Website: crate-barrel
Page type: delivery-shipping
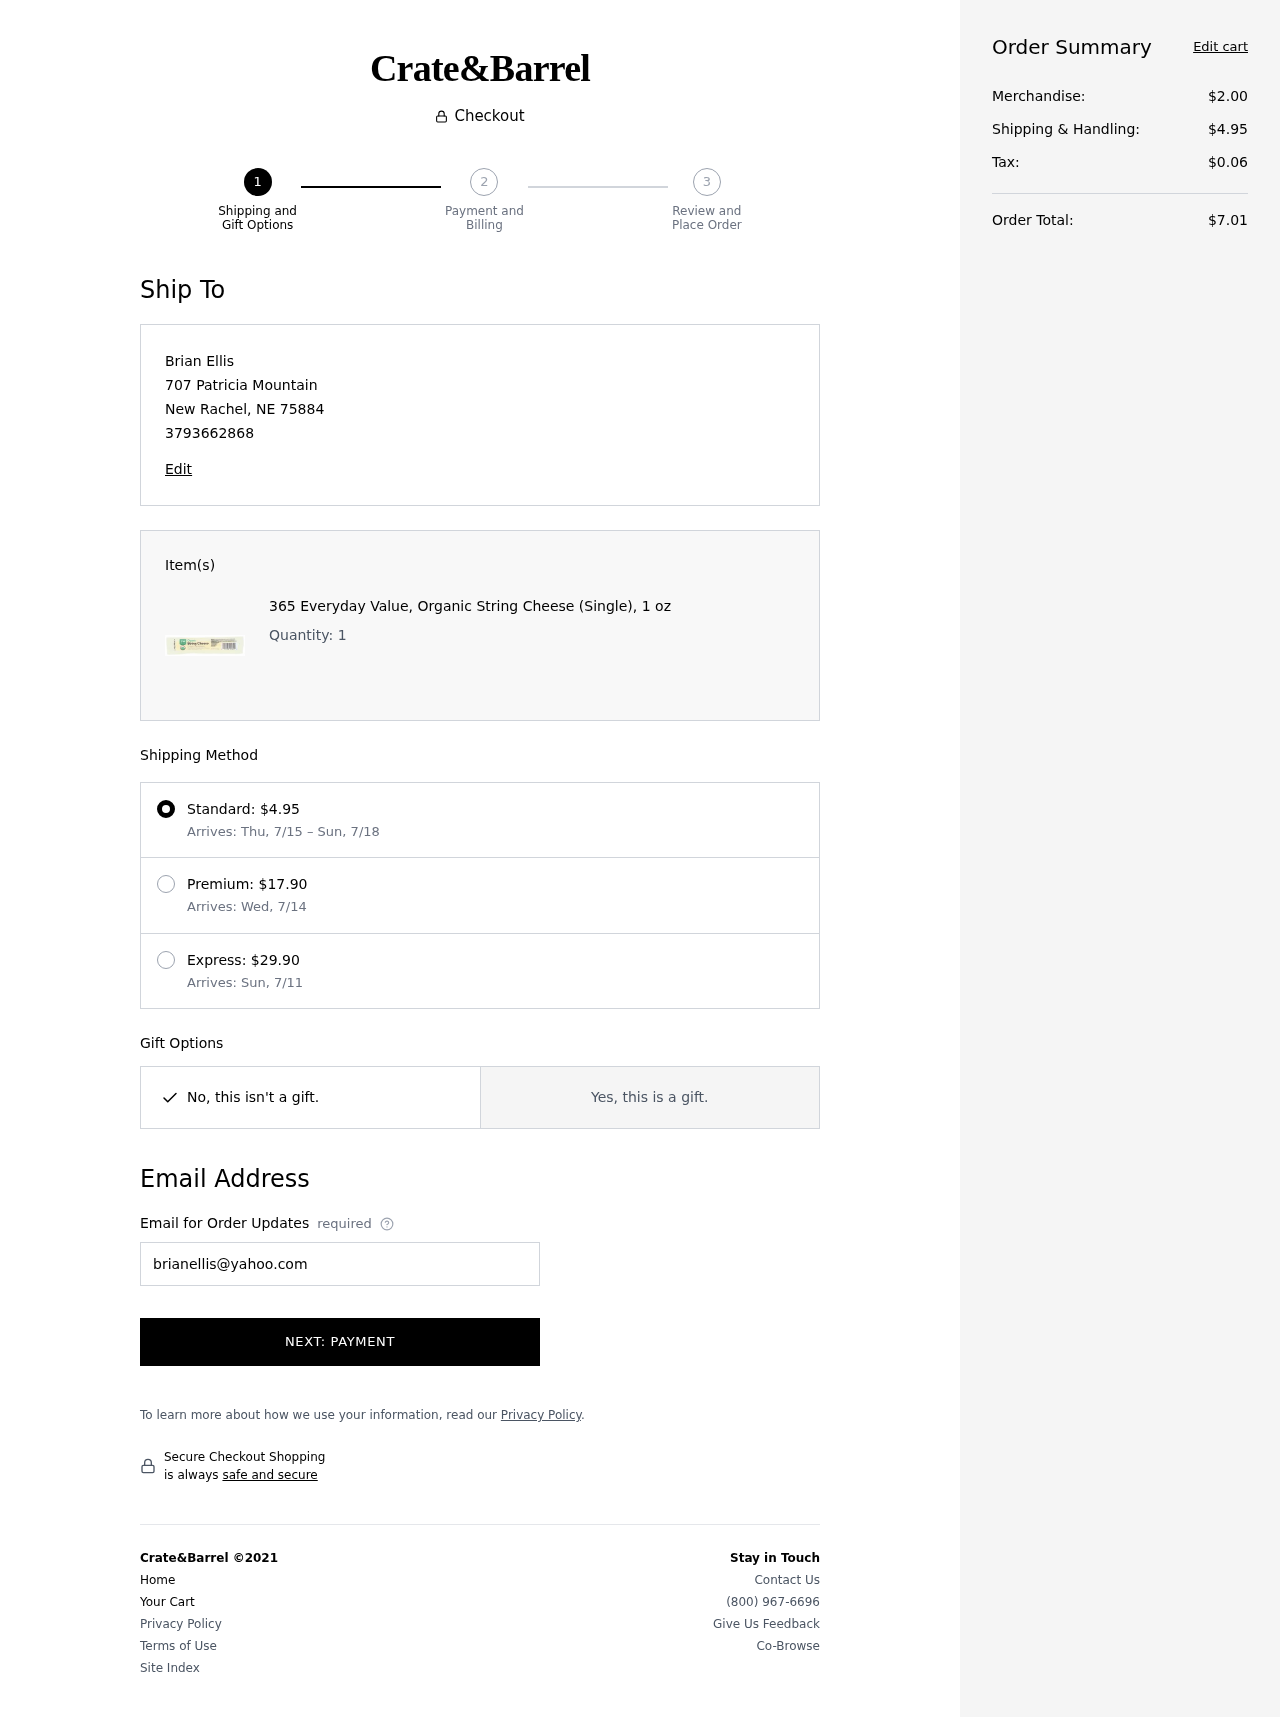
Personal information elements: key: PII_CITY
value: New Rachel
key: PII_EMAIL
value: brianellis@yahoo.com
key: PII_FULLNAME
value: Brian Ellis
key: PII_PHONE
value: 3793662868
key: PII_POSTCODE
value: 75884
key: PII_STATE_ABBR
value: NE
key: PII_STREET
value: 707 Patricia Mountain
Product elements: key: PRODUCT1_NAME
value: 365 Everyday Value, Organic String Cheese (Single), 1 oz
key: PRODUCT1_QUANTITY
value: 1
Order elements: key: ORDER_SHIPPING_COST
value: $4.95
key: ORDER_SHIPPING_DATE
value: Thu, 7/15
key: ORDER_DELIVERY_DATE
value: Sun, 7/18
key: ORDER_SHIPPING_COST2
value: $17.90
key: ORDER_DELIVERY_DATE2
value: Arrives: Wed, 7/14
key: ORDER_SHIPPING_COST3
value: $29.90
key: ORDER_DELIVERY_DATE3
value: Arrives: Sun, 7/11
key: ORDER_SUBTOTAL
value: $2.00
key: ORDER_TAX
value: $0.06
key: ORDER_TOTAL
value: $7.01